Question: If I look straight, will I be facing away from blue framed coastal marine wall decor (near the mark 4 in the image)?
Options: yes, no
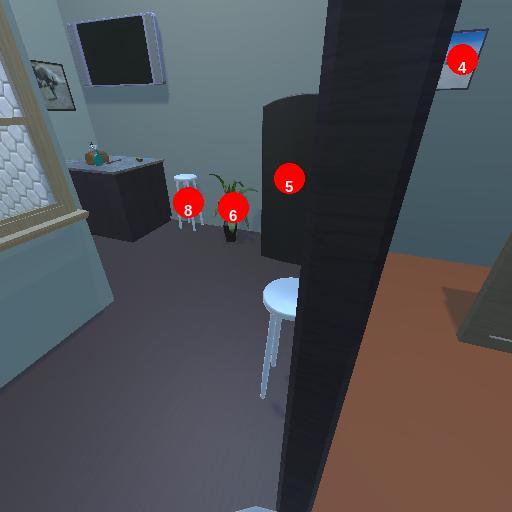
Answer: yes